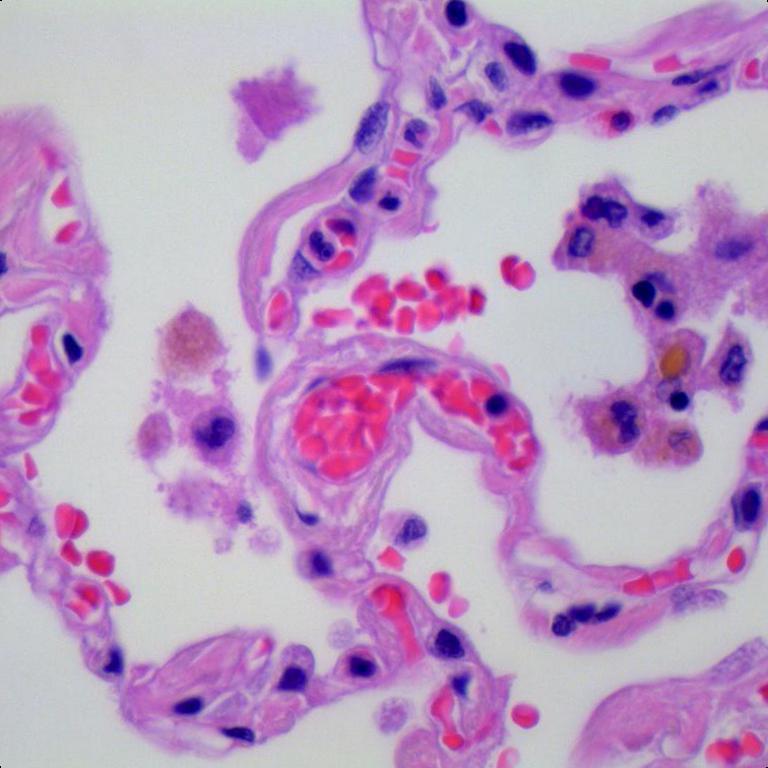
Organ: lung
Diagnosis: benign